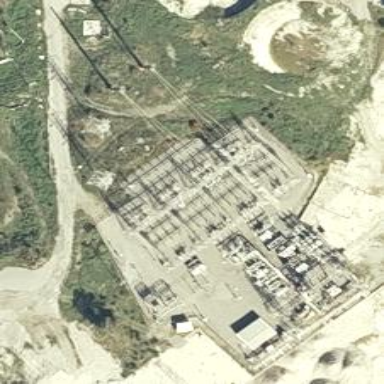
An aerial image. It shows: Switch used for power control.